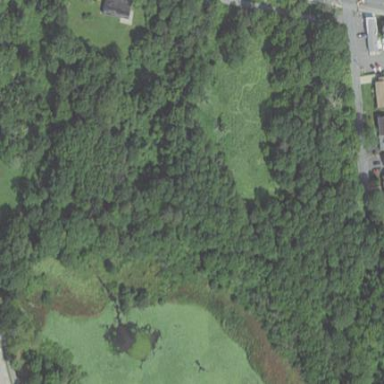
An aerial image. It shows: Beautiful wet meadow natural wetland.